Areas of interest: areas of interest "Sport and cultural"
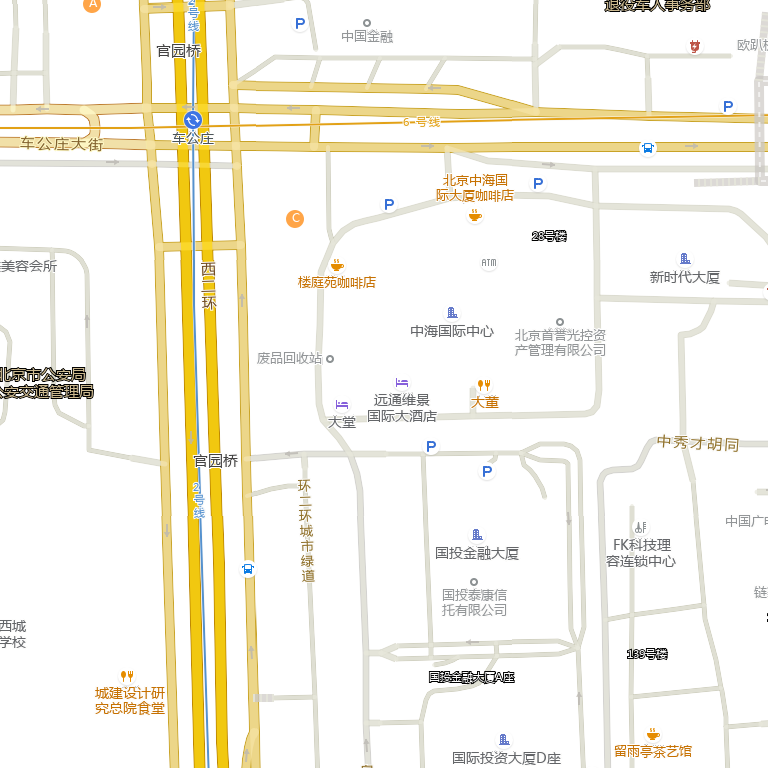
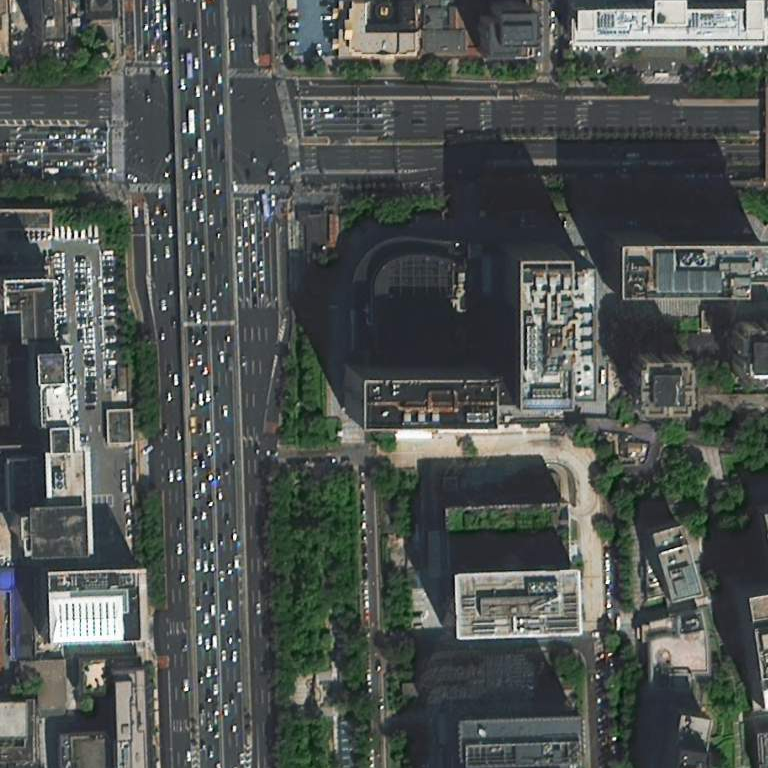